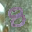
Label: 8